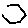
Label: hexagon